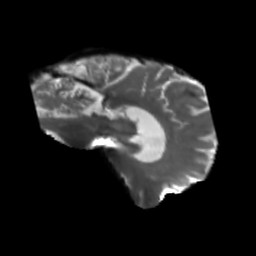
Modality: T2w
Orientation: sagittal
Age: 70
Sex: male
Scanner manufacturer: siemens
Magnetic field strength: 3 T
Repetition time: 5.25 s
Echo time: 0.08 s